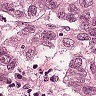
Metastatic tissue present: yes